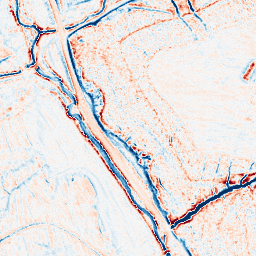
Category: edge_preserving
Decomposition family: anisotropic_diffusion
Decomposition parameters: iterations: 10
kappa: 100
gamma: 0.2
Upsampling method: bicubic
Upsampling parameters: scale: 2
Upsampling scale: 2